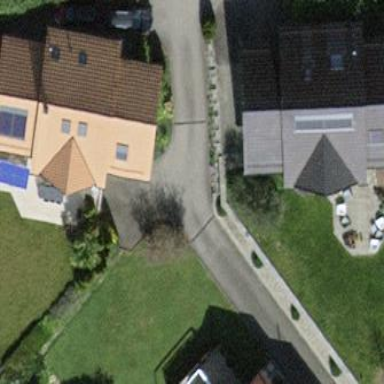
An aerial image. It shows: Detached building.